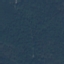
Land use / land cover: Forest